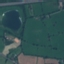
Label: Pasture